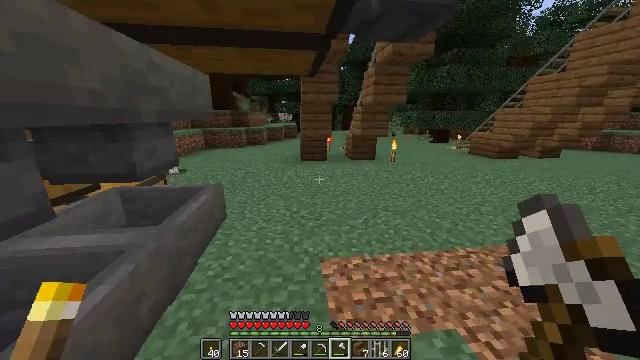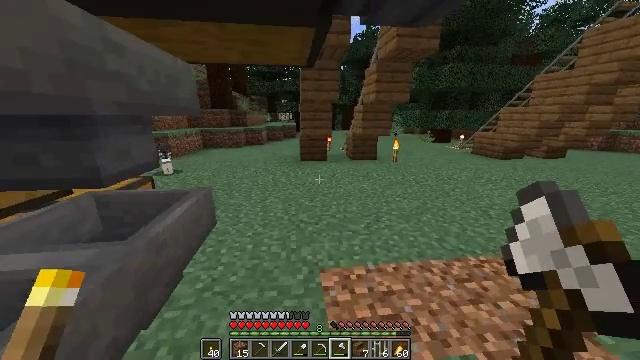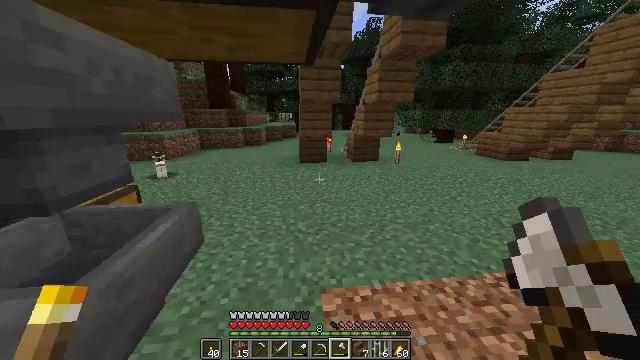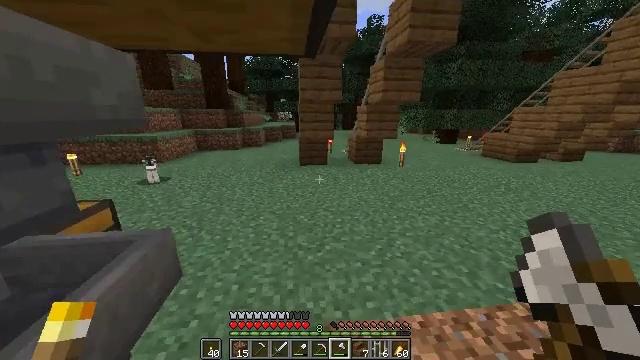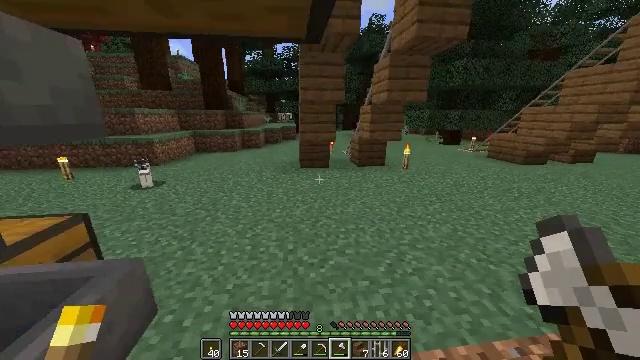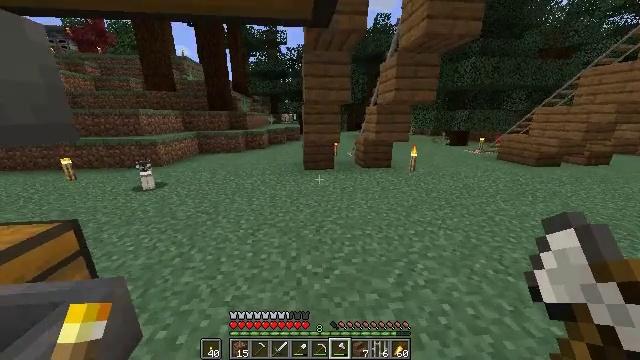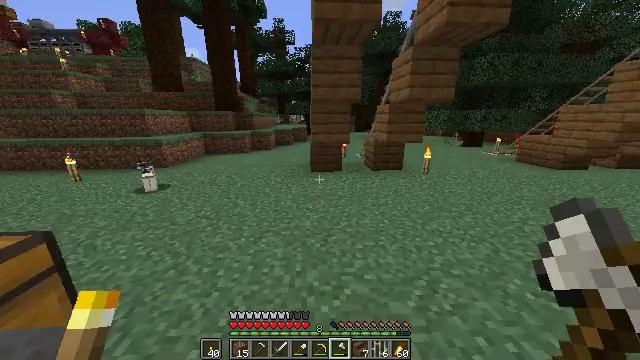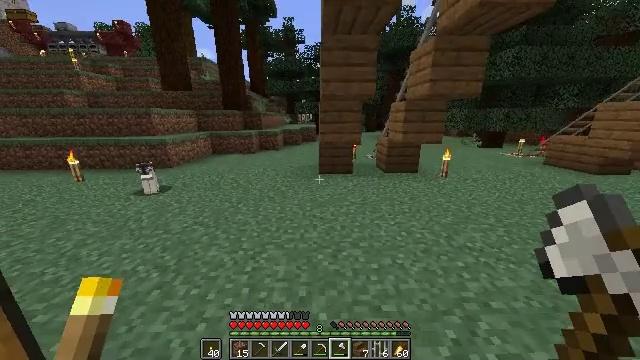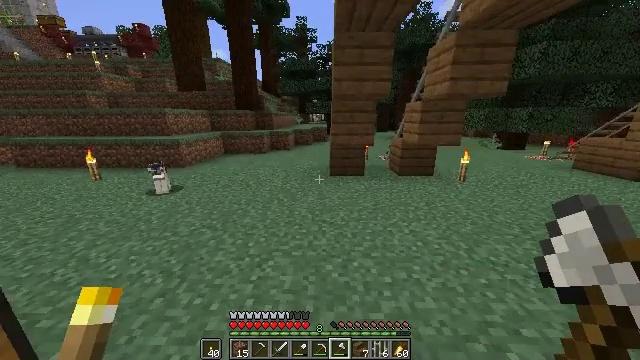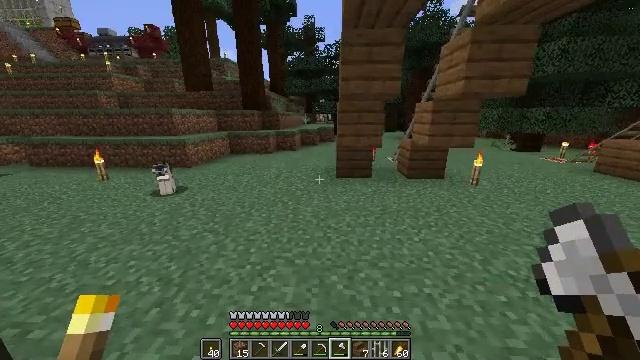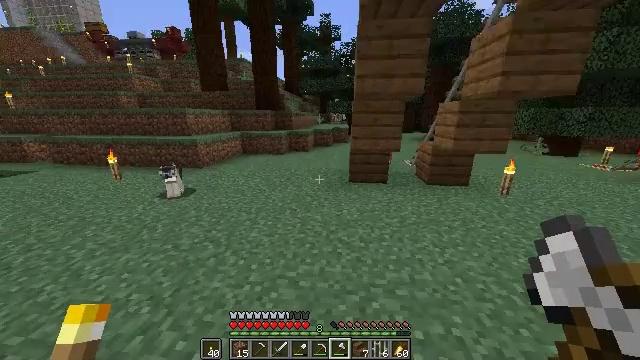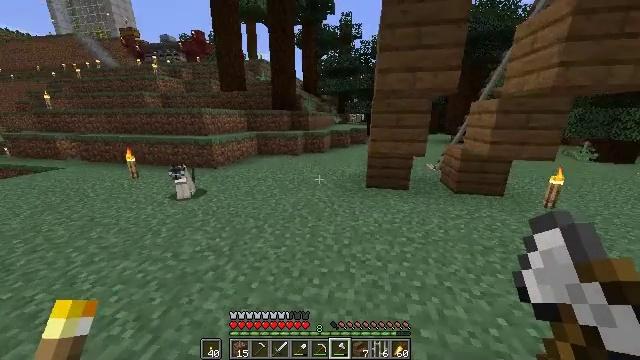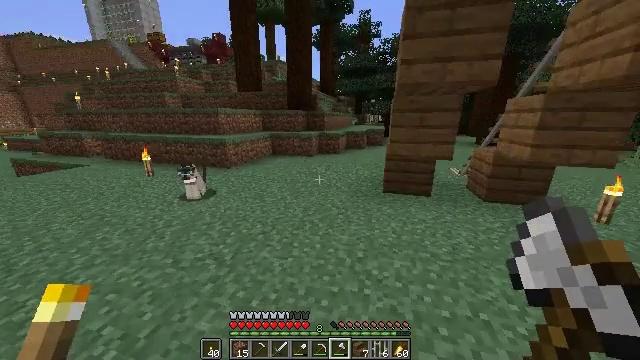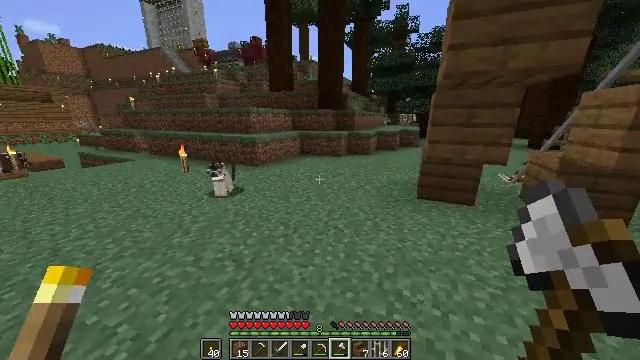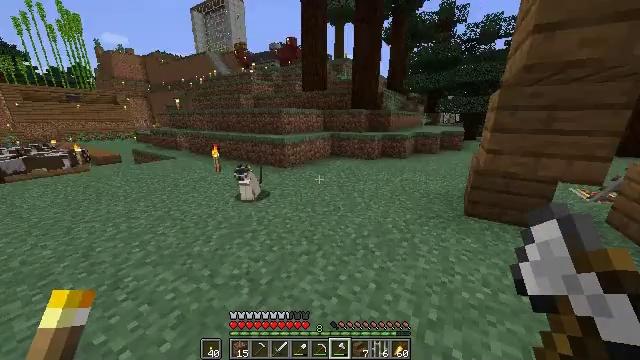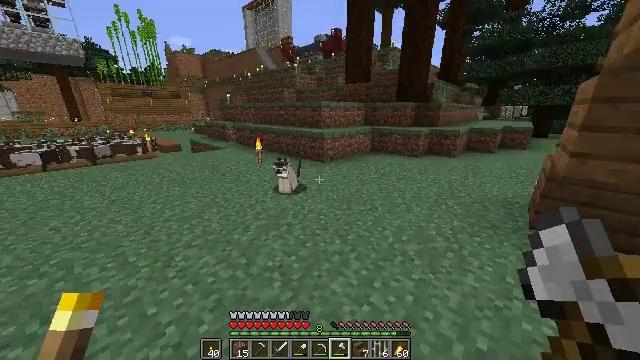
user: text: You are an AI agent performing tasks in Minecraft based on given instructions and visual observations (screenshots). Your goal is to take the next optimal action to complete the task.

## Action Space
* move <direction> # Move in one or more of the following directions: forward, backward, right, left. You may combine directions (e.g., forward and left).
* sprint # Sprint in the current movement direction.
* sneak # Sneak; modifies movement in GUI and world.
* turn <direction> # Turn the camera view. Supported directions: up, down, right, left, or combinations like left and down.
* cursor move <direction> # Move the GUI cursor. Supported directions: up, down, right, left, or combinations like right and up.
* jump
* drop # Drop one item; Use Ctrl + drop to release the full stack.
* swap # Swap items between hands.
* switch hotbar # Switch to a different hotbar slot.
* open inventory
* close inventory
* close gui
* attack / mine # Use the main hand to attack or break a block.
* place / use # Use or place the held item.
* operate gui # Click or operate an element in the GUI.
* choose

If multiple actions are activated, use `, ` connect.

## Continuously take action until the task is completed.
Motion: motion action
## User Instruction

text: Collect spruce planks from an old building.
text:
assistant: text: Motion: move forward
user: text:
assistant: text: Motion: move forward
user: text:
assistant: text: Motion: move forward
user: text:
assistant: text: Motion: move forward, sprint
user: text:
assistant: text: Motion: move forward, sprint, turn left
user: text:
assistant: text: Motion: move forward, sprint, turn left
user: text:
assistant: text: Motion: move forward, sprint, turn left
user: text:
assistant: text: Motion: move forward, sprint, turn left
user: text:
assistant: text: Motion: move forward, sprint, turn left
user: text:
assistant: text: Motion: move forward, sprint, turn left
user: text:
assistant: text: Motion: move forward, sprint, turn left
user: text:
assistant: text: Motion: move forward, sprint, turn left
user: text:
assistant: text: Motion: move forward, sprint, turn left
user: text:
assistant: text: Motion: move forward, sprint, turn left
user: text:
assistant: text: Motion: move forward, sprint, turn left and down
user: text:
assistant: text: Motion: move forward, sprint, turn left and down
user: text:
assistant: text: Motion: move forward, sprint, turn left and down
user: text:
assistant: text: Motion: move forward, sprint, turn left
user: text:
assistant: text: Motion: move forward, sprint, turn left and down
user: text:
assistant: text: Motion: move forward, sprint, turn left
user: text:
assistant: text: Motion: move forward, sprint, turn left
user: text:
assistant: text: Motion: move forward, sprint, turn left
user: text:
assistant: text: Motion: move forward, turn left
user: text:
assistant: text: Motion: move forward, turn left
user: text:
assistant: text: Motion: turn left and down
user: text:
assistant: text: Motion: turn left and down
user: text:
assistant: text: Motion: turn left and down
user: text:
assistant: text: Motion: turn left and down
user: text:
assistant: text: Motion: turn left and down
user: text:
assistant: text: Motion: turn left and down